Field crop: maize
Growth stage: 2
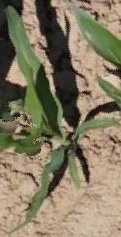
Species: maize